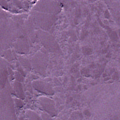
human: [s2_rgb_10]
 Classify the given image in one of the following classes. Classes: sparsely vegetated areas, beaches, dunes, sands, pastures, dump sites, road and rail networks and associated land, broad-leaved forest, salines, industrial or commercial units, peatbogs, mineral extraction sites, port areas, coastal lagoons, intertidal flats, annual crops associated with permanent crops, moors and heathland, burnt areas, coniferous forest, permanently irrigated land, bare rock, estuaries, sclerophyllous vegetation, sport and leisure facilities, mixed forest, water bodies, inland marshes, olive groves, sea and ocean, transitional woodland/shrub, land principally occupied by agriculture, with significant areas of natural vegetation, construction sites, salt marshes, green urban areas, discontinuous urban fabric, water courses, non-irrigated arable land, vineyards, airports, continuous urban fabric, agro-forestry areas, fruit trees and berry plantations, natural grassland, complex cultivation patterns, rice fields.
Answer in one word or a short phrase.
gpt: sea and ocean